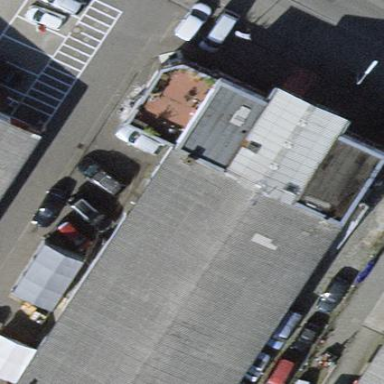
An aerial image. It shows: Industrial building housing convenience shop.